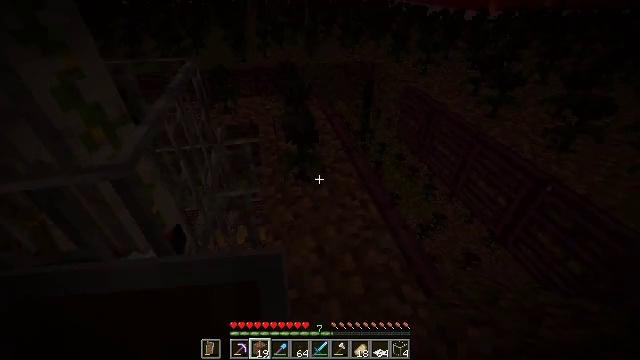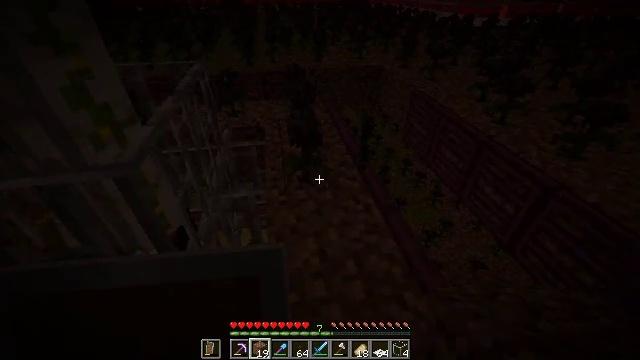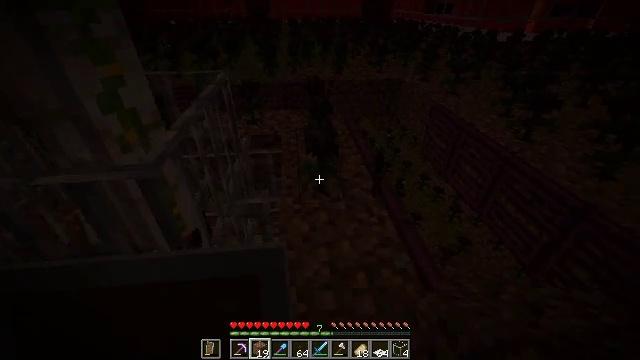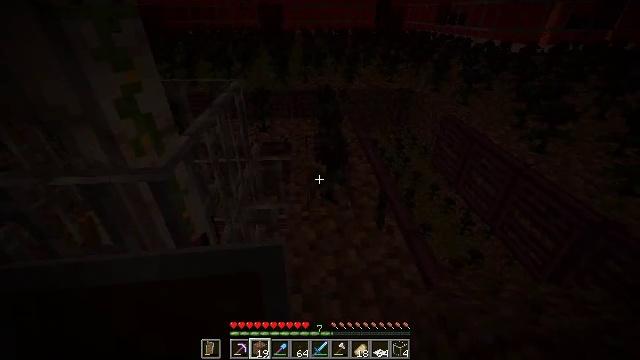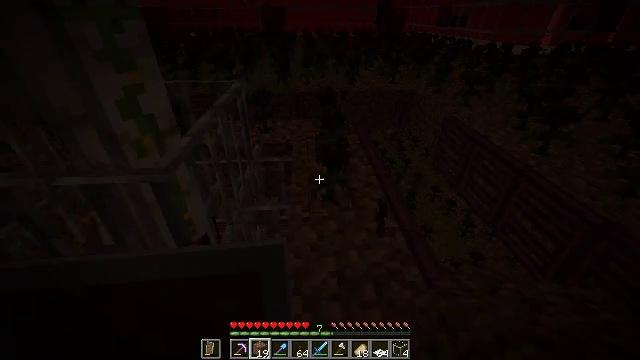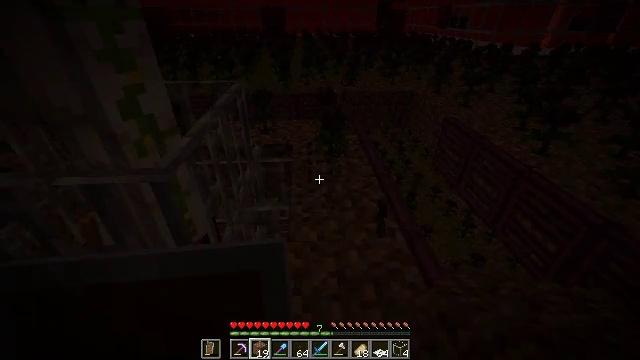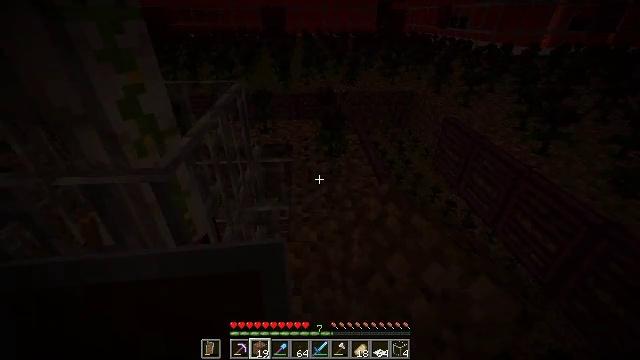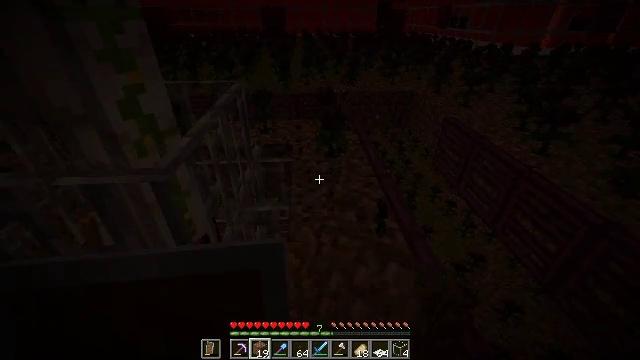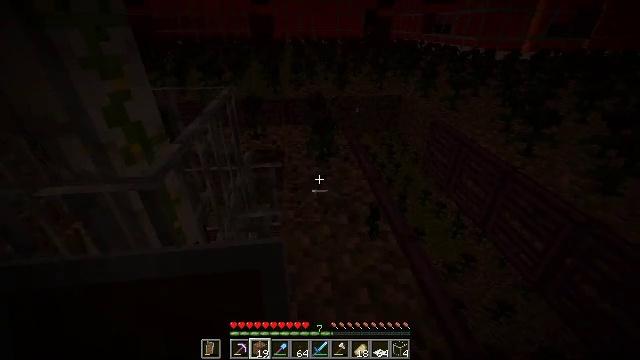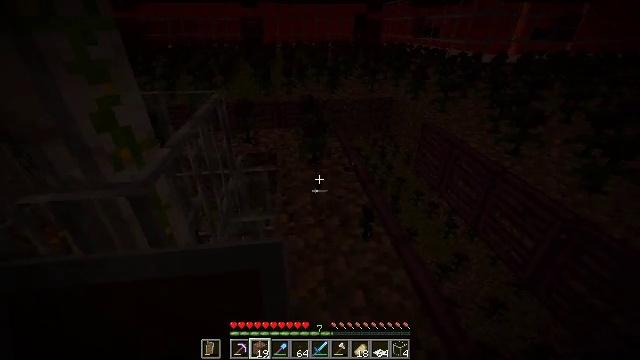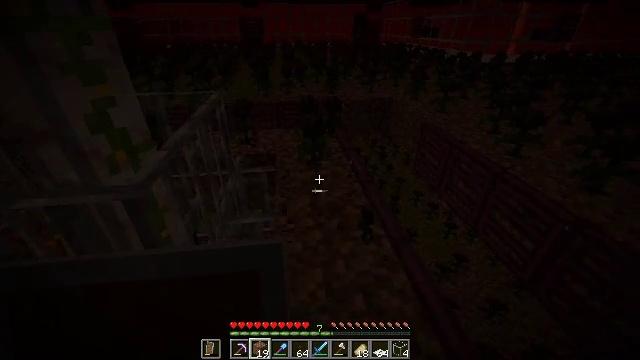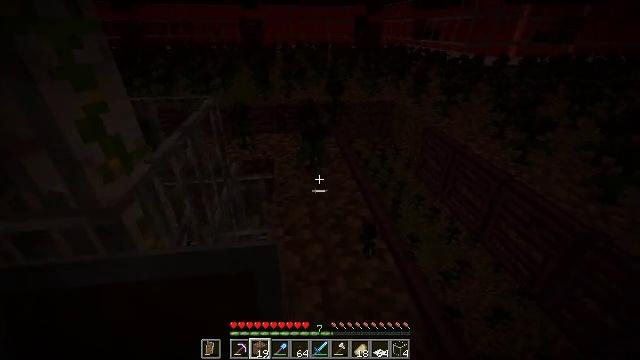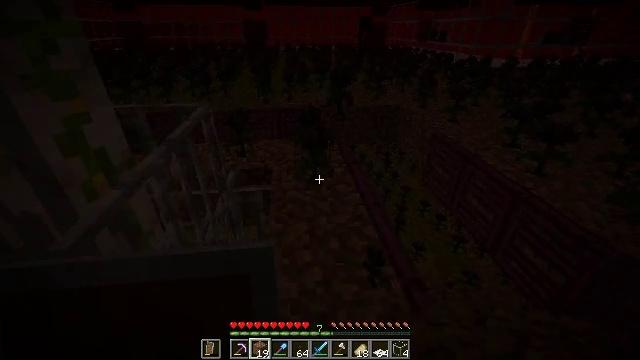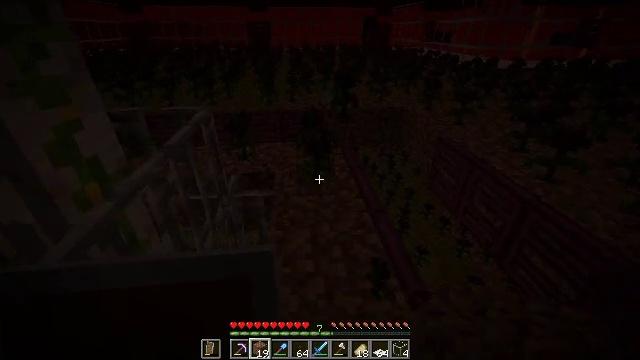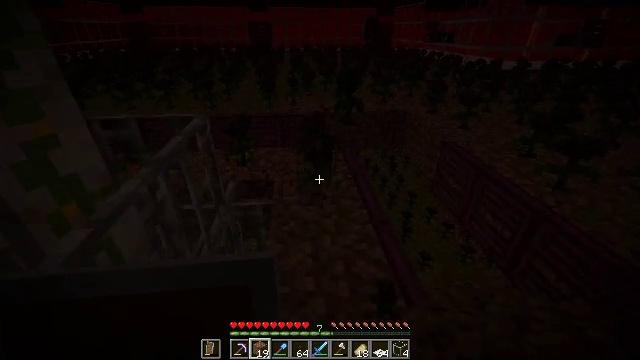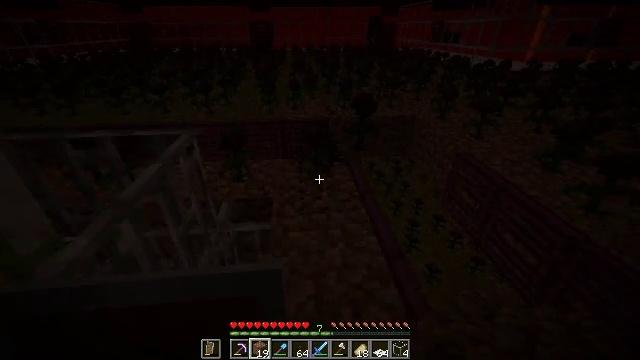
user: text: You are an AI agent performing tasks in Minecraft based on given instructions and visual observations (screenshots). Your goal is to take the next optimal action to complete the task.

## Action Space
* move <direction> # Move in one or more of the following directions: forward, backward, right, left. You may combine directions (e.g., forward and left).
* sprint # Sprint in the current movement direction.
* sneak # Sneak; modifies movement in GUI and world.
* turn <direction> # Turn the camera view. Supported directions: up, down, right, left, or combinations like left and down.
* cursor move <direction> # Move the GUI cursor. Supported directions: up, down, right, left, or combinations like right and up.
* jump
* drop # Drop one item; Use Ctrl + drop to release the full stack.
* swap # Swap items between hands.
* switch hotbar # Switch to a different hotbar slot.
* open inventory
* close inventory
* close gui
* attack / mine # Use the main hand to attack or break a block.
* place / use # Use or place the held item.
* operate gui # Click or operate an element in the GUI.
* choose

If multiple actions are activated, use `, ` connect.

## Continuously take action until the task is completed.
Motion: motion action
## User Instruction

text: Gather the dangerous wither rose.
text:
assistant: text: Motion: turn left
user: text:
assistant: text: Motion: turn left and up
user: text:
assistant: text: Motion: turn left and up
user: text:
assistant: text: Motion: no_op
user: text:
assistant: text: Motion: attack / mine
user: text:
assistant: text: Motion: attack / mine
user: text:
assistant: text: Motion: attack / mine
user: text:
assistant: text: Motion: turn right and up
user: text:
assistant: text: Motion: turn right
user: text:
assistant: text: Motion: move forward
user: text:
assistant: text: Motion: move forward
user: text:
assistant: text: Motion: move forward
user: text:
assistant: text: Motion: move forward
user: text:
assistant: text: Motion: move forward
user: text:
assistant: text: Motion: move forward, attack / mine
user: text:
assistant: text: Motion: move forward, attack / mine
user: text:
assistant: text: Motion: move forward, attack / mine
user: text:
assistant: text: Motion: move forward
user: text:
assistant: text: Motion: no_op
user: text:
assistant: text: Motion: attack / mine
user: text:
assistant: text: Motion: attack / mine
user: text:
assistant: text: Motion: no_op
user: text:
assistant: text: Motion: no_op
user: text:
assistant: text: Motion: turn down
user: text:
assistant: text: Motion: turn down
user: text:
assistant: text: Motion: turn down
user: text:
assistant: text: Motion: move forward
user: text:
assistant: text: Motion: move forward
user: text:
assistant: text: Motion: move forward
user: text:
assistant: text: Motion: move forward